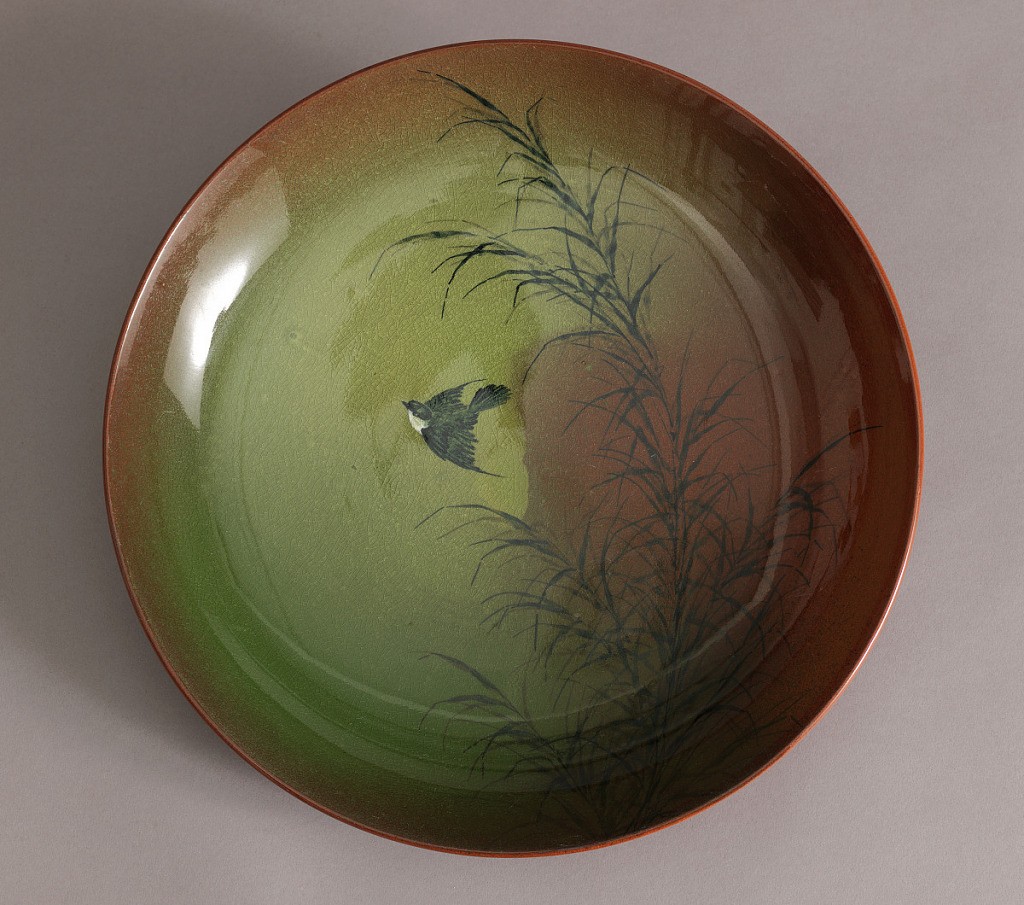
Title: Plate
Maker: Rookwood Pottery, American, 1880 - 1967
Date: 1885
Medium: Glazed earthenware
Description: An orange and red toned circular plate with a thin branch in the foreground and a brown and white bird flying behind it. Reverse: solid red-brown glaze.